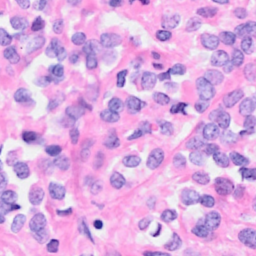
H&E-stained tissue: Breast